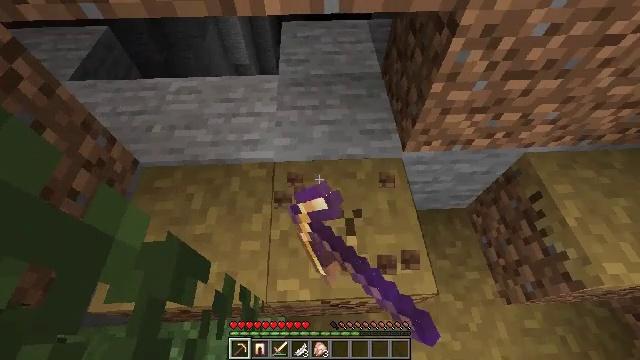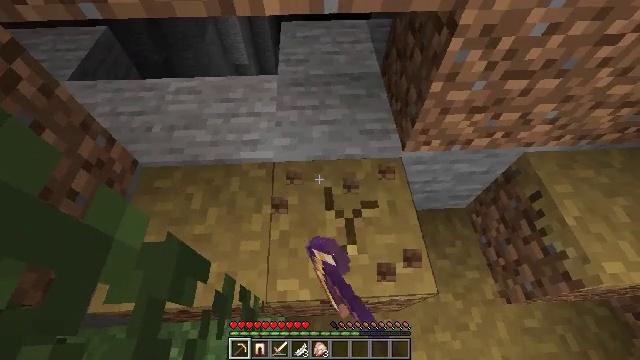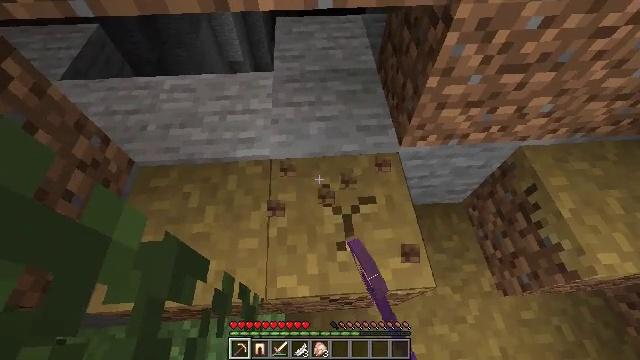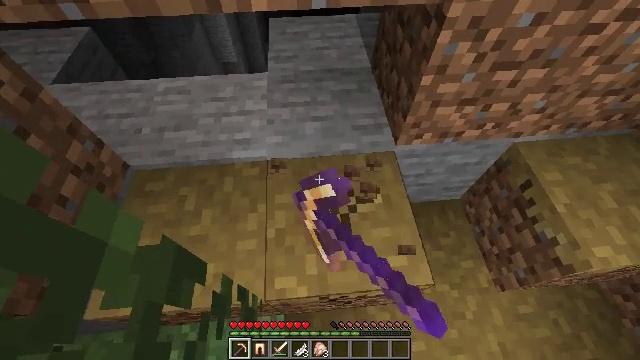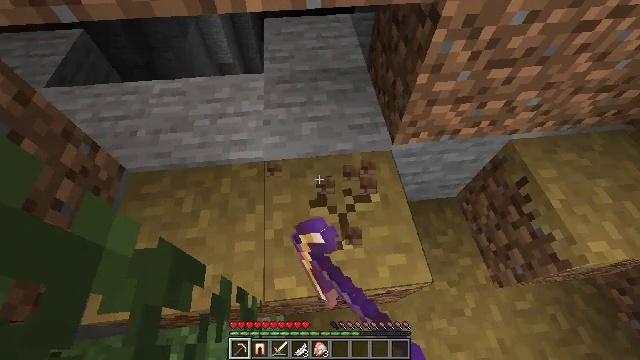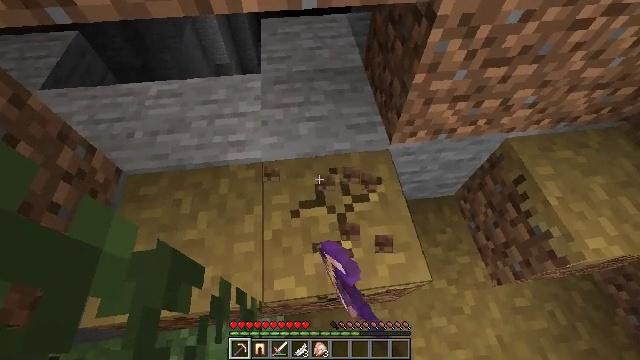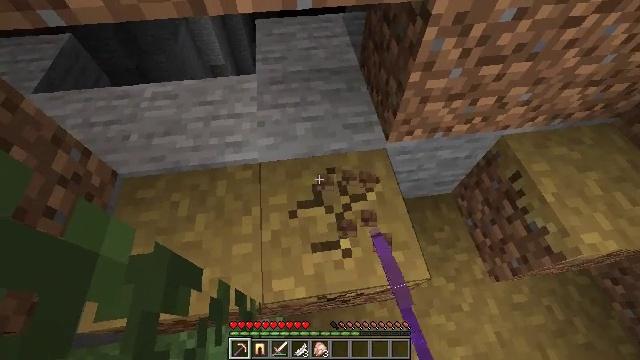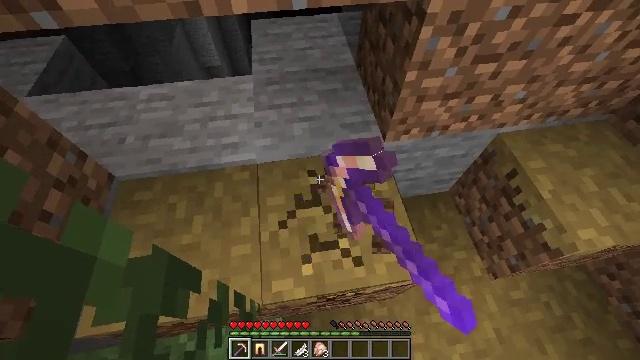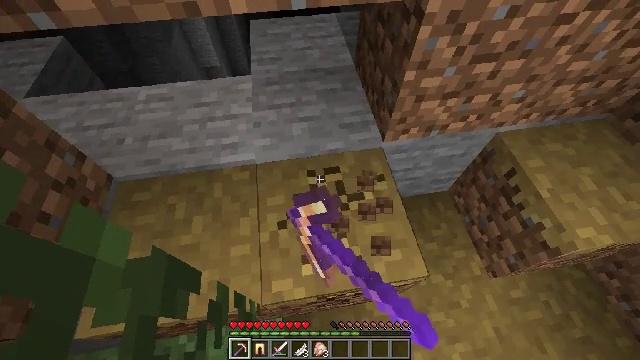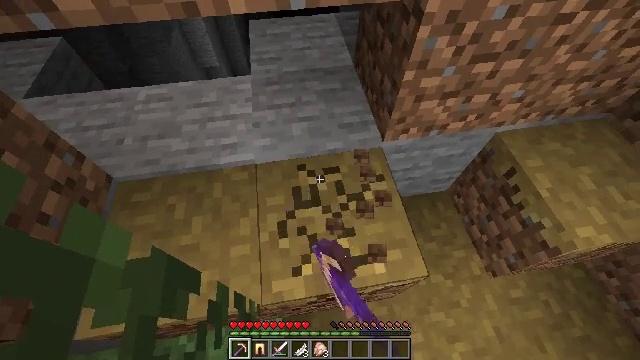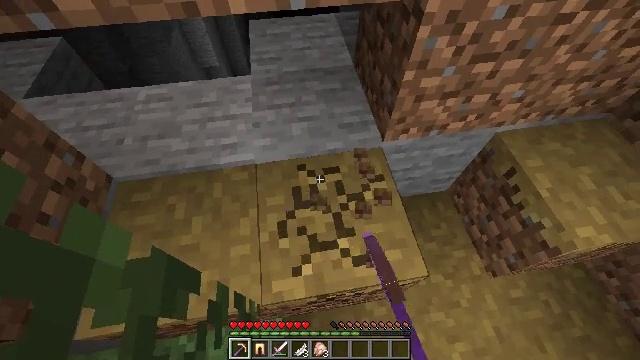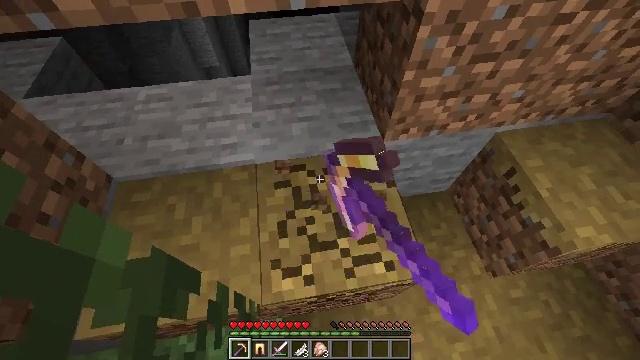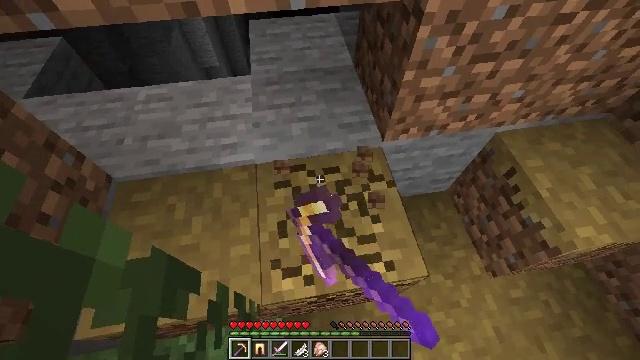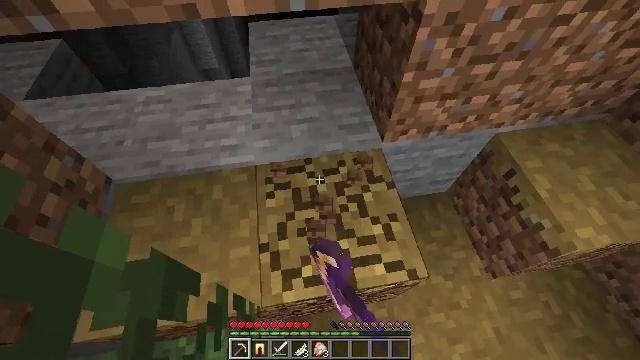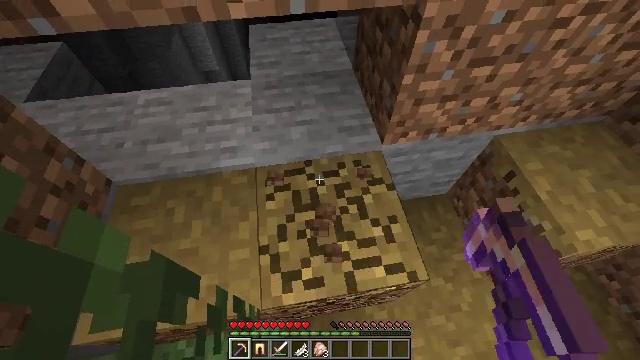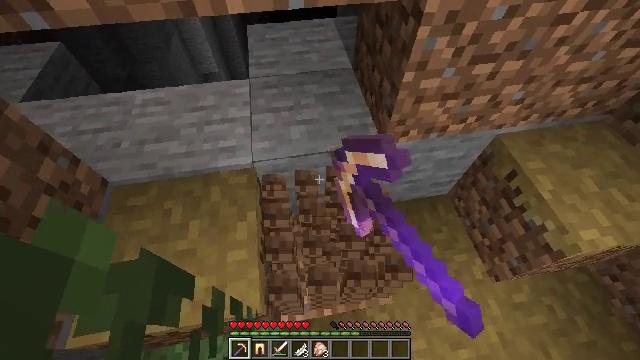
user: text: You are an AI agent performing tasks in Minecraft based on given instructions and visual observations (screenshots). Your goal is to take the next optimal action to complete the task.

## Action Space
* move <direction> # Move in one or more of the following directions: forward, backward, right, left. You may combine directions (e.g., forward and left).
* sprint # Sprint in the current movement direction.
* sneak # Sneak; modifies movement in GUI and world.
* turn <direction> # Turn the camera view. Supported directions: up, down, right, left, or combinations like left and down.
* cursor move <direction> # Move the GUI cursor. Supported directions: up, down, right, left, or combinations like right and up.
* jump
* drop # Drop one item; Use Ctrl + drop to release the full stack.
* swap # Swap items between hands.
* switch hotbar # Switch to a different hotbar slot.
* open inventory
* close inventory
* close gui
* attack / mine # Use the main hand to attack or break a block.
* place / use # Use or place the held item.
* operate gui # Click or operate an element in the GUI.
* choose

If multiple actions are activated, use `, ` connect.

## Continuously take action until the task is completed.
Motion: motion action
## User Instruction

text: Reclaim the grass path segment.
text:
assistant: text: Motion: attack / mine
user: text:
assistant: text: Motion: turn right, attack / mine
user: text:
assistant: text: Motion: turn right, attack / mine
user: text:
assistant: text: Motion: turn right, attack / mine
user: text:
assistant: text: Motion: attack / mine
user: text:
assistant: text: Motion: turn right, attack / mine
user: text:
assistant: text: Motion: attack / mine
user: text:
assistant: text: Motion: attack / mine
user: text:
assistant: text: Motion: attack / mine
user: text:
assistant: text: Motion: attack / mine
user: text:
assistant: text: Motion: attack / mine
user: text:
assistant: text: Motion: attack / mine
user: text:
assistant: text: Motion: attack / mine
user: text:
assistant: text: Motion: attack / mine
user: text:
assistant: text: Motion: attack / mine
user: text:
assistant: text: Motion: attack / mine
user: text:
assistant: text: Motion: attack / mine
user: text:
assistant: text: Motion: attack / mine
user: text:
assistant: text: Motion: attack / mine
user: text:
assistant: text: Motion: attack / mine
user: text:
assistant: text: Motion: attack / mine